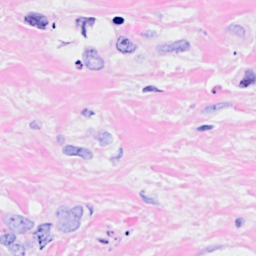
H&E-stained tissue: Breast